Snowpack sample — Buffalo Mountain, Silverthorne, Colorado, USA (1/25/25, 10:11 AM MST)
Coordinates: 39.6222, -106.1139
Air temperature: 22 °F
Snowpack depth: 110 cm
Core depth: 30 cm
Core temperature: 42.8 °F
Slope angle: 12°, slope face: 102°
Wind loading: high
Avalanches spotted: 0
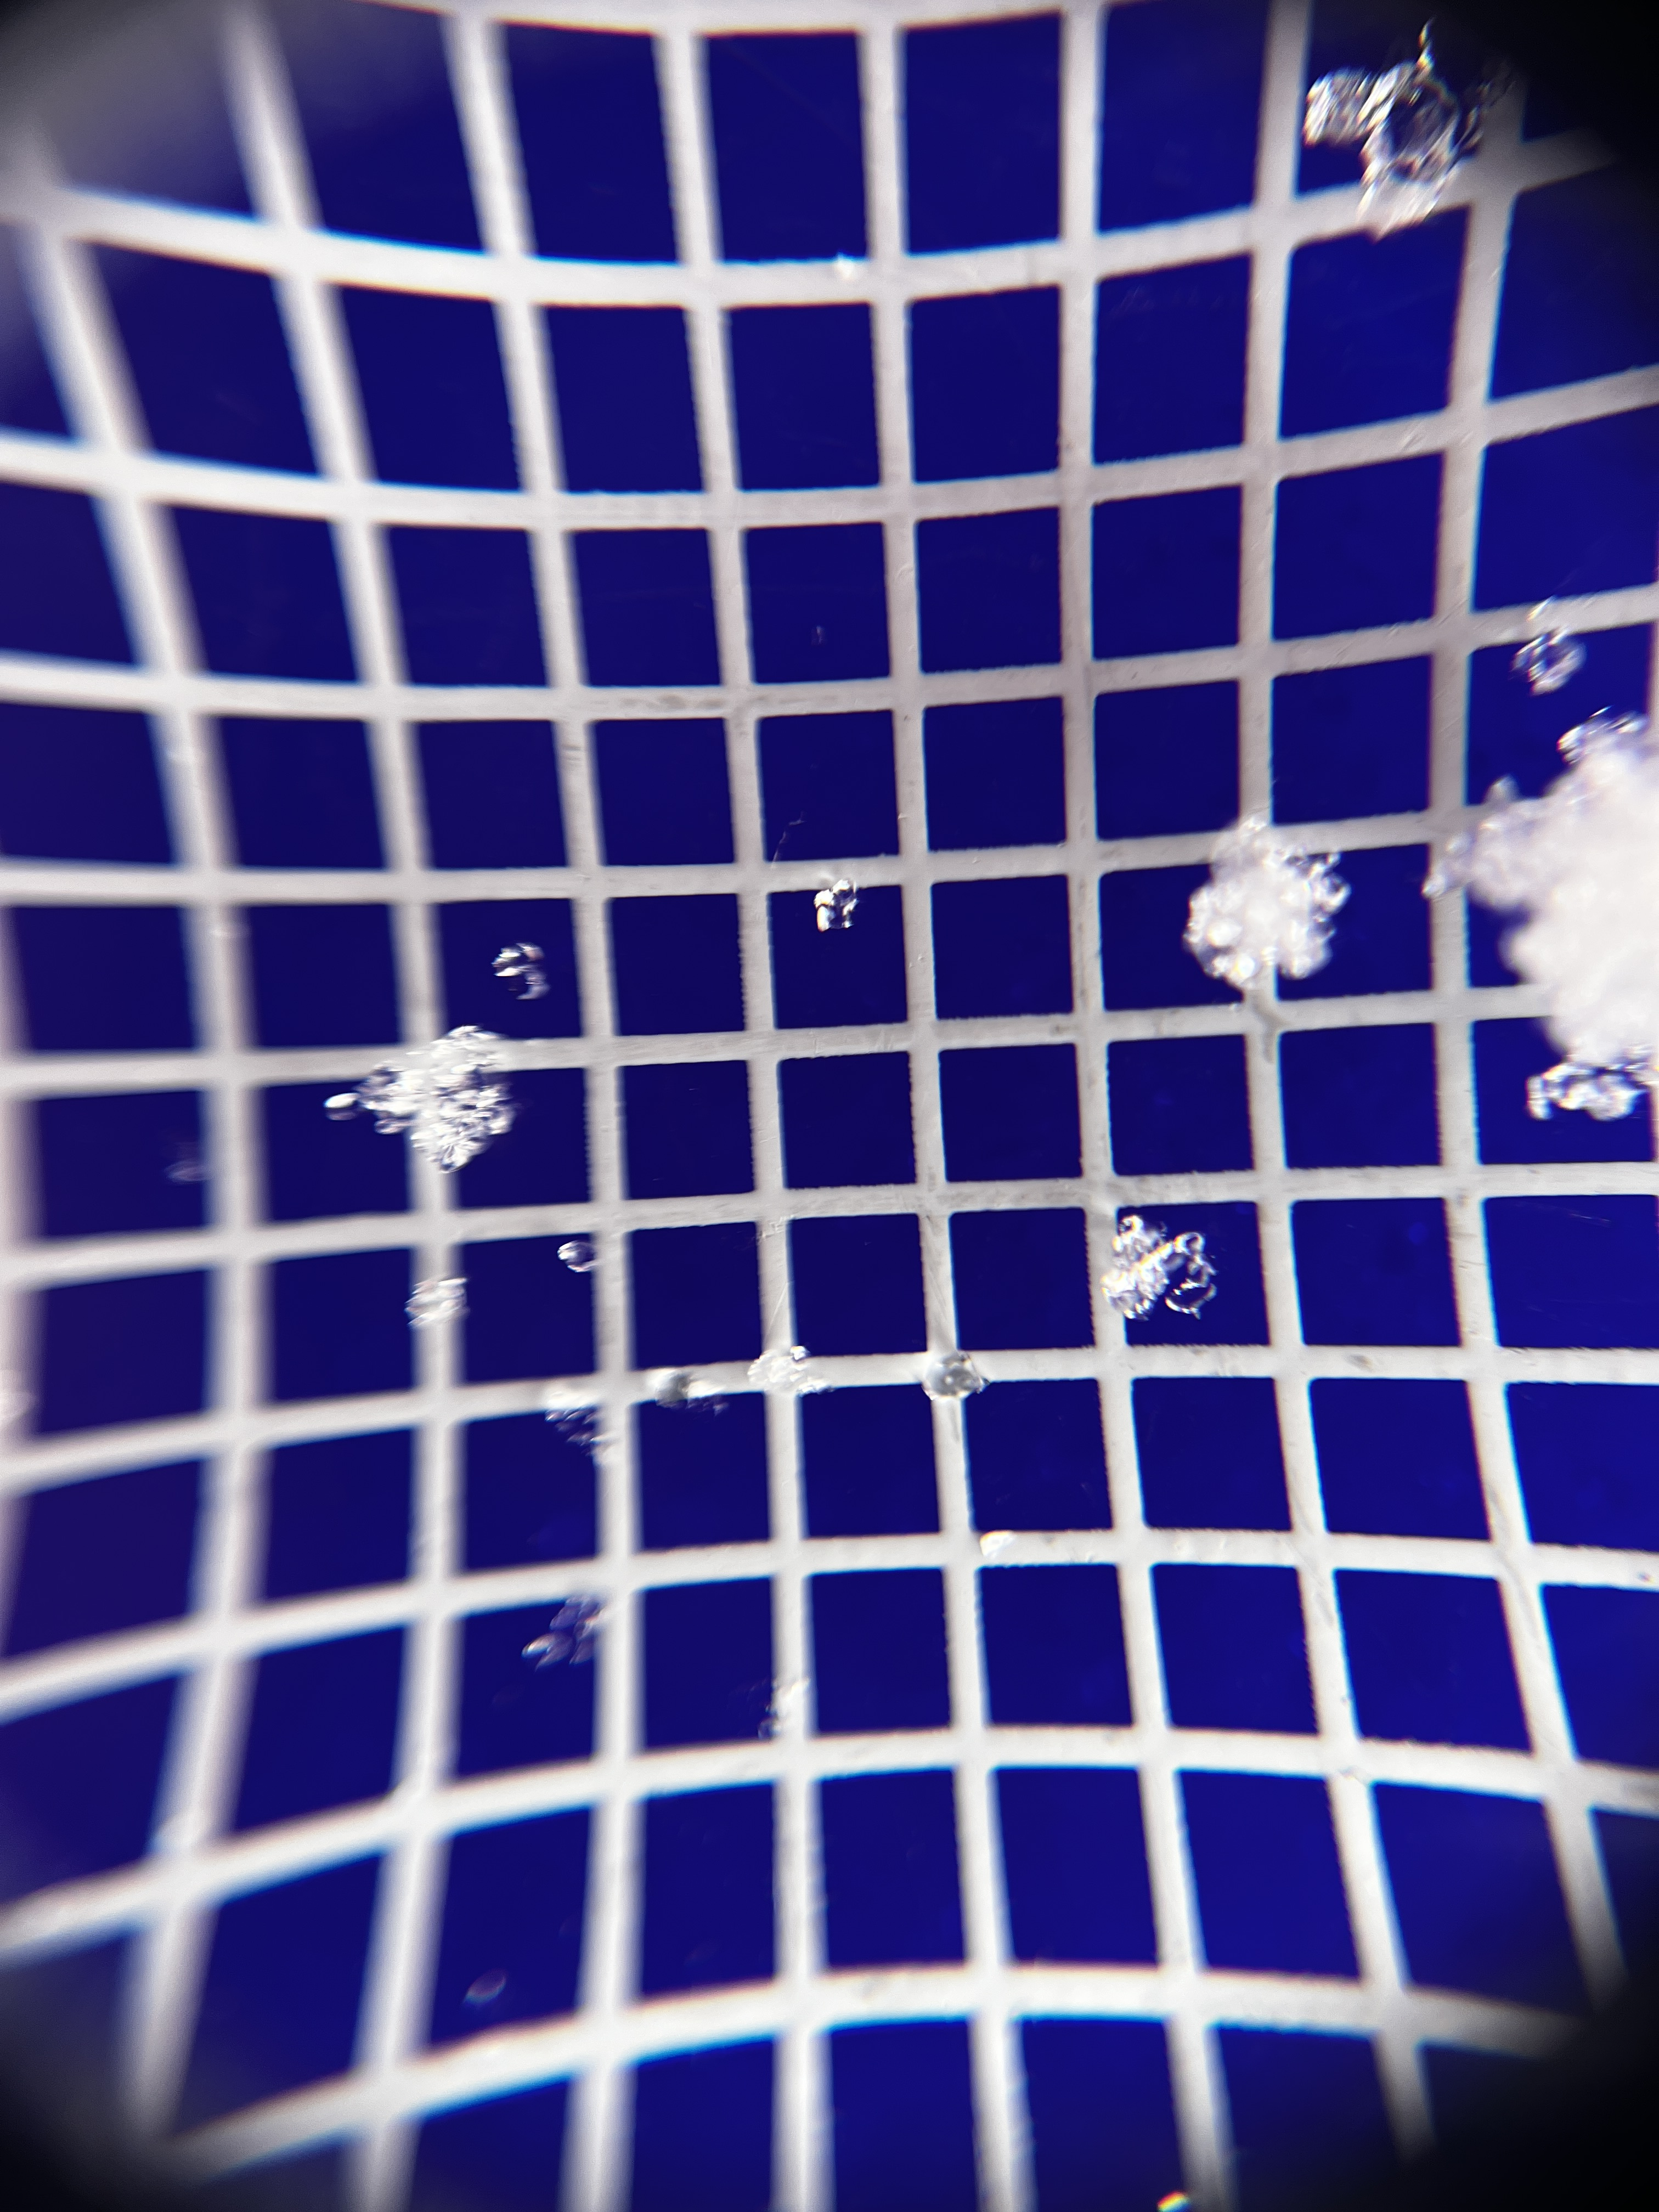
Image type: magnified_profile
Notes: No avalanches nearby, collected on the outskirts of a fire break 15 meters from the treeline, on way to Buffalo and Red Mountain